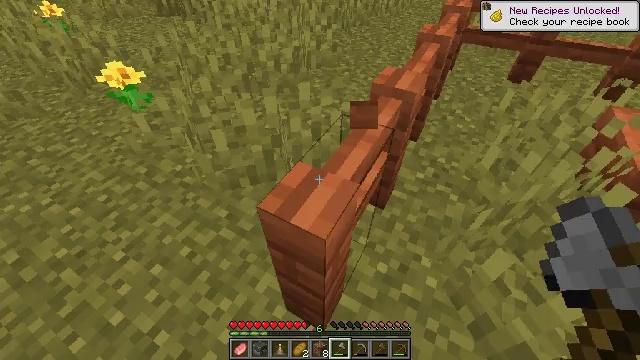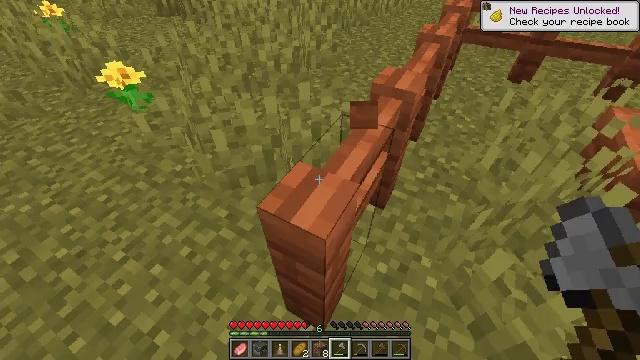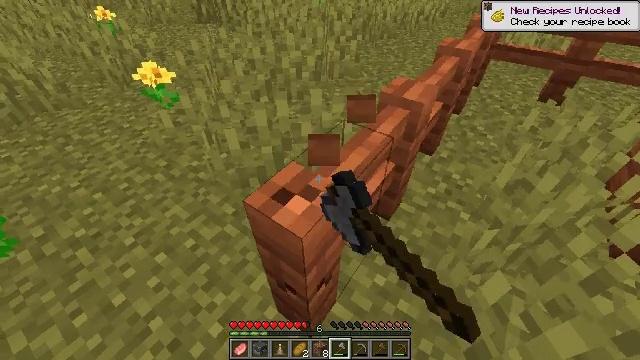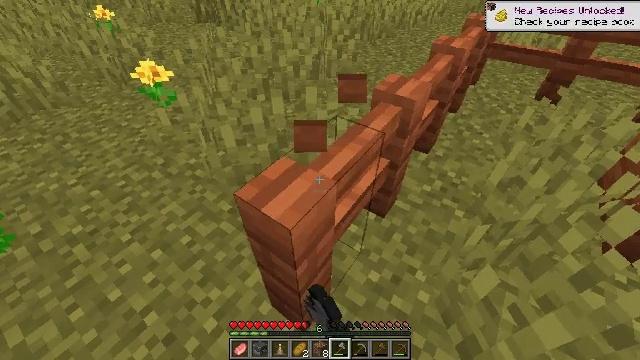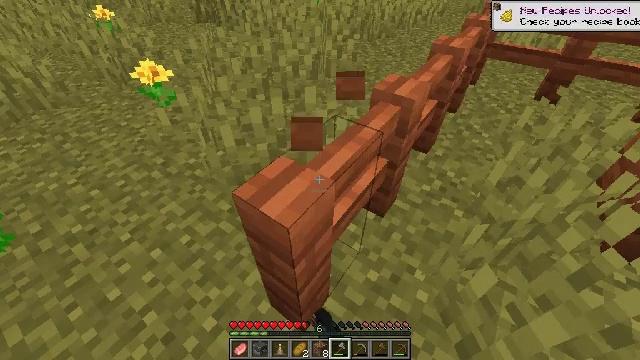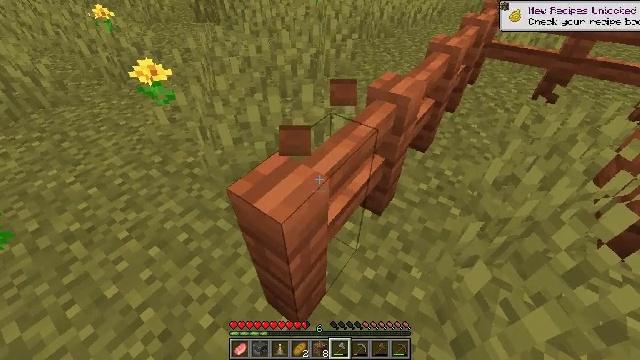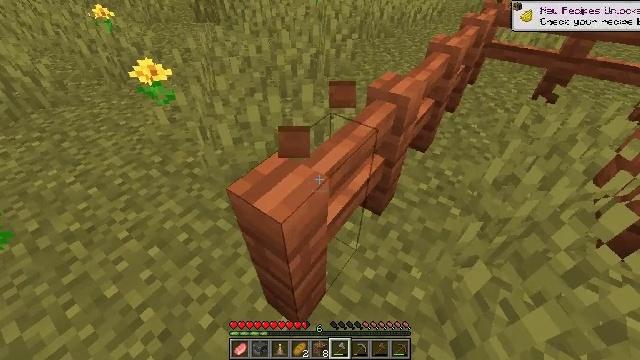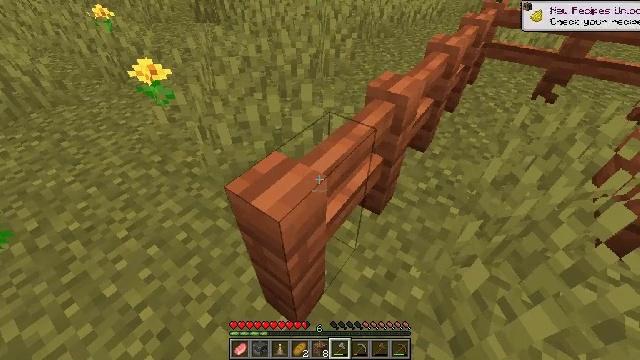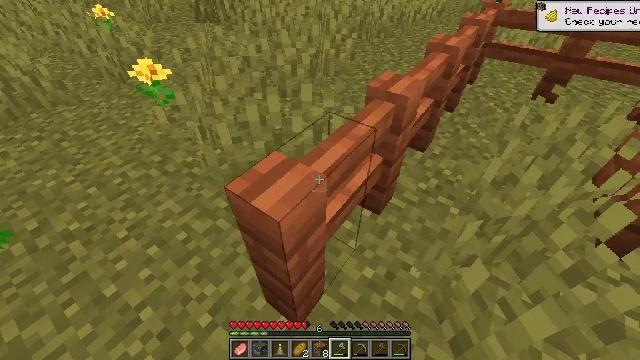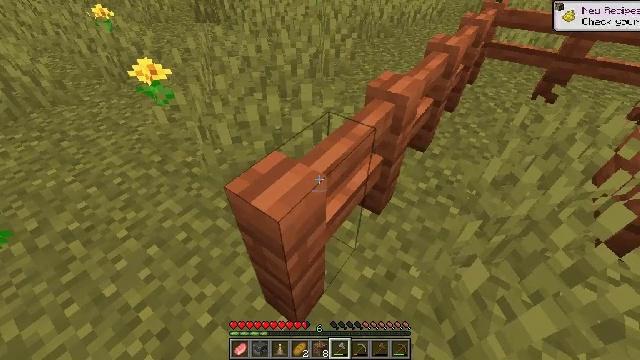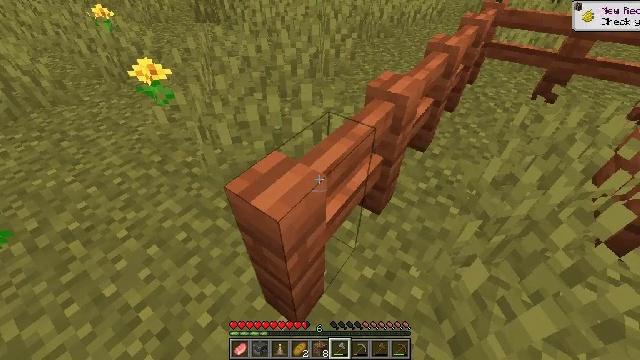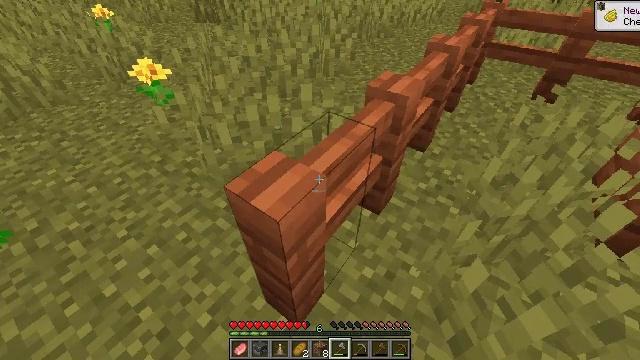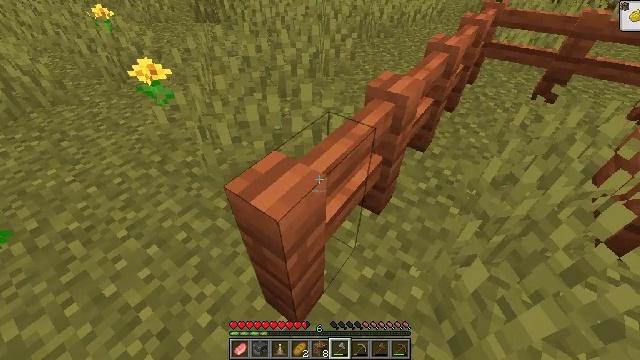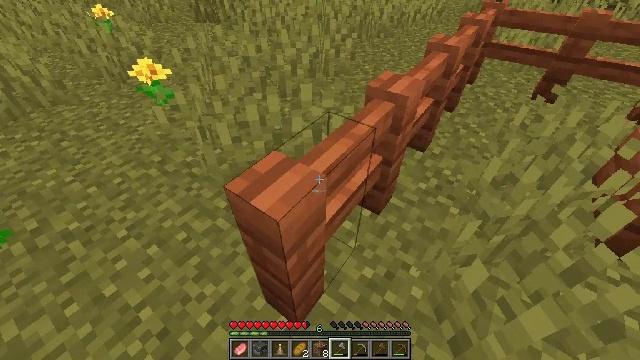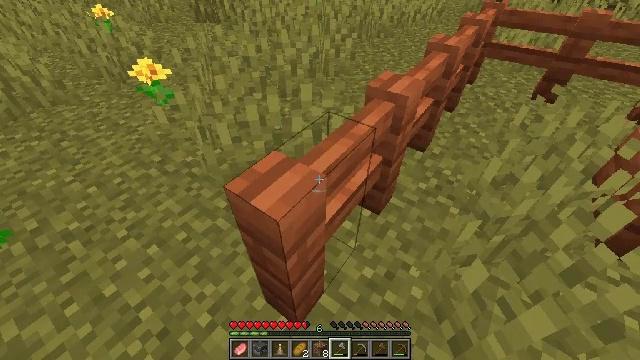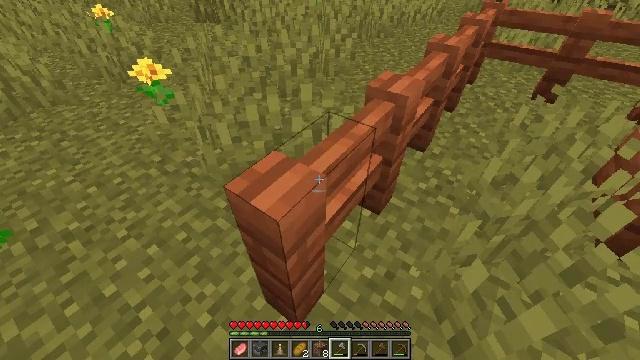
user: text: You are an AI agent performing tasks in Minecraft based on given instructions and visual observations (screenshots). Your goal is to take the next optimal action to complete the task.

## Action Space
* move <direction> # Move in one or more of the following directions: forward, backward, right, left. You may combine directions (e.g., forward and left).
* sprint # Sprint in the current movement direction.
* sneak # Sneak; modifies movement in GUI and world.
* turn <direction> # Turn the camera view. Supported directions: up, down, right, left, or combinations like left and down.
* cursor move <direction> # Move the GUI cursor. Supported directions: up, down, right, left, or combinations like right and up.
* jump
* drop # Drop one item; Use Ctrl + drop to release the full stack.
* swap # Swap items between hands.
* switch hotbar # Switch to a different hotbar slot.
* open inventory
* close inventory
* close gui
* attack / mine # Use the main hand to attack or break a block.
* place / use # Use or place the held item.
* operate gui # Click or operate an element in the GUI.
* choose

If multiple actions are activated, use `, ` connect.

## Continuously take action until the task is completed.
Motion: motion action
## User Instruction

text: Gather the acacia fence.
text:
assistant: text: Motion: move forward and move right, attack / mine
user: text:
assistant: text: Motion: turn left and up, attack / mine
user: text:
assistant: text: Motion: no_op
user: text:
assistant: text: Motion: no_op
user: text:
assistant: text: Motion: no_op
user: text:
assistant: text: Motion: no_op
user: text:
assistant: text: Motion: no_op
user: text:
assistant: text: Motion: no_op
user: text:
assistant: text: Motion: no_op
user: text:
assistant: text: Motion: no_op
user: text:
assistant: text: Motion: no_op
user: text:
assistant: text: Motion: no_op
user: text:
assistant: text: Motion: no_op
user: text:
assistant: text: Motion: no_op
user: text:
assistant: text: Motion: no_op
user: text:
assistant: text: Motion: attack / mine
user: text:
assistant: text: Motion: attack / mine
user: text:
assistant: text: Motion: attack / mine
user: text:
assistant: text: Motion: attack / mine
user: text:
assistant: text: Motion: attack / mine
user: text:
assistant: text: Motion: attack / mine
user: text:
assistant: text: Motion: attack / mine
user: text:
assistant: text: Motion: attack / mine
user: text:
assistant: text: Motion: attack / mine
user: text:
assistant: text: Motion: turn right and down, attack / mine
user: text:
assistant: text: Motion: turn right and down, attack / mine
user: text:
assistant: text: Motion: attack / mine
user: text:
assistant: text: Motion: attack / mine
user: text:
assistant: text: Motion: attack / mine
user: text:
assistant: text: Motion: attack / mine